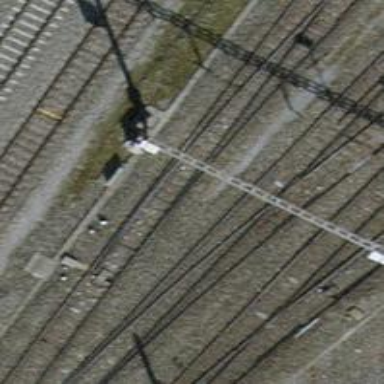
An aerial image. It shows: Rail yard with electrified rails and single track.